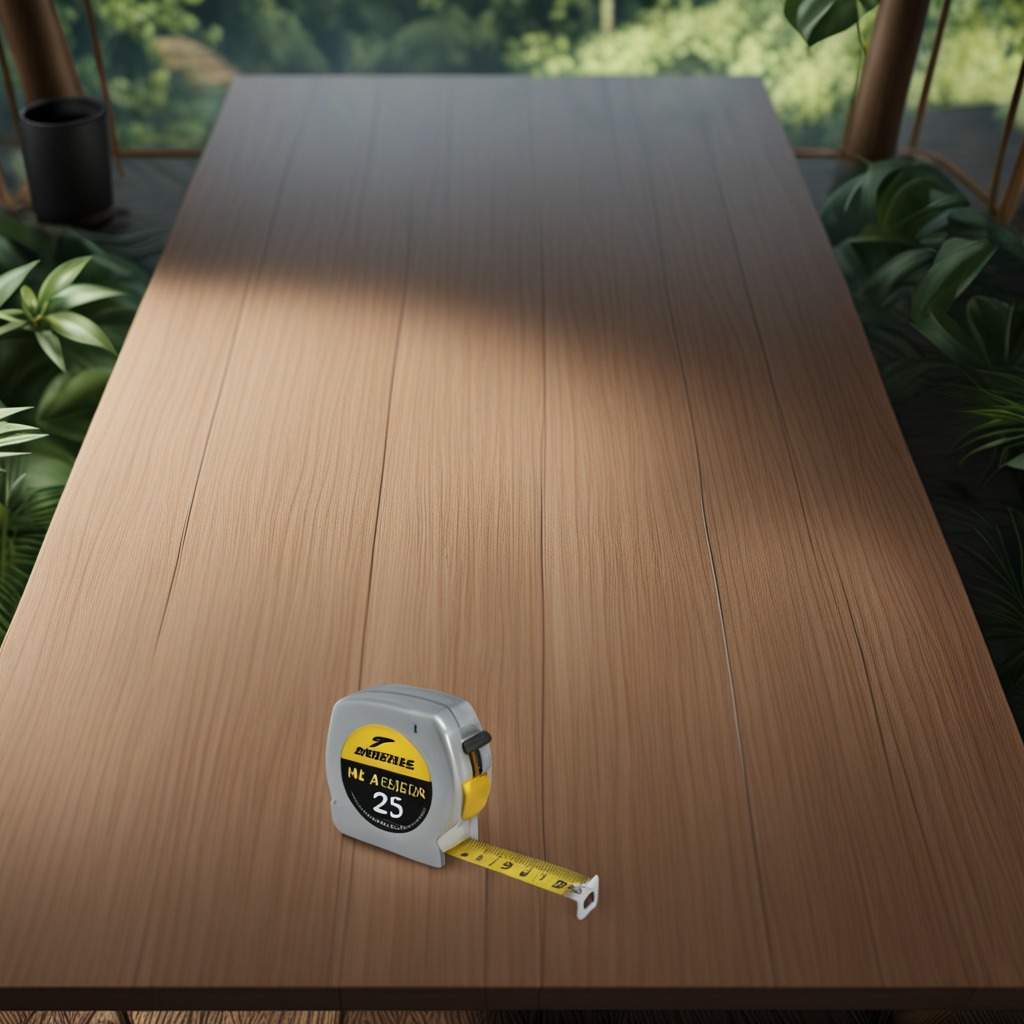
A measuring tape is lying on the wooden table.